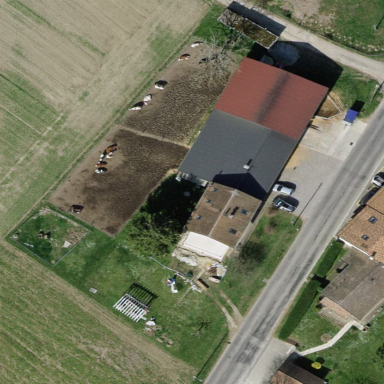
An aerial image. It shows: Farmyard area.